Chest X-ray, AP view. Patient: 63 years old, sex M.
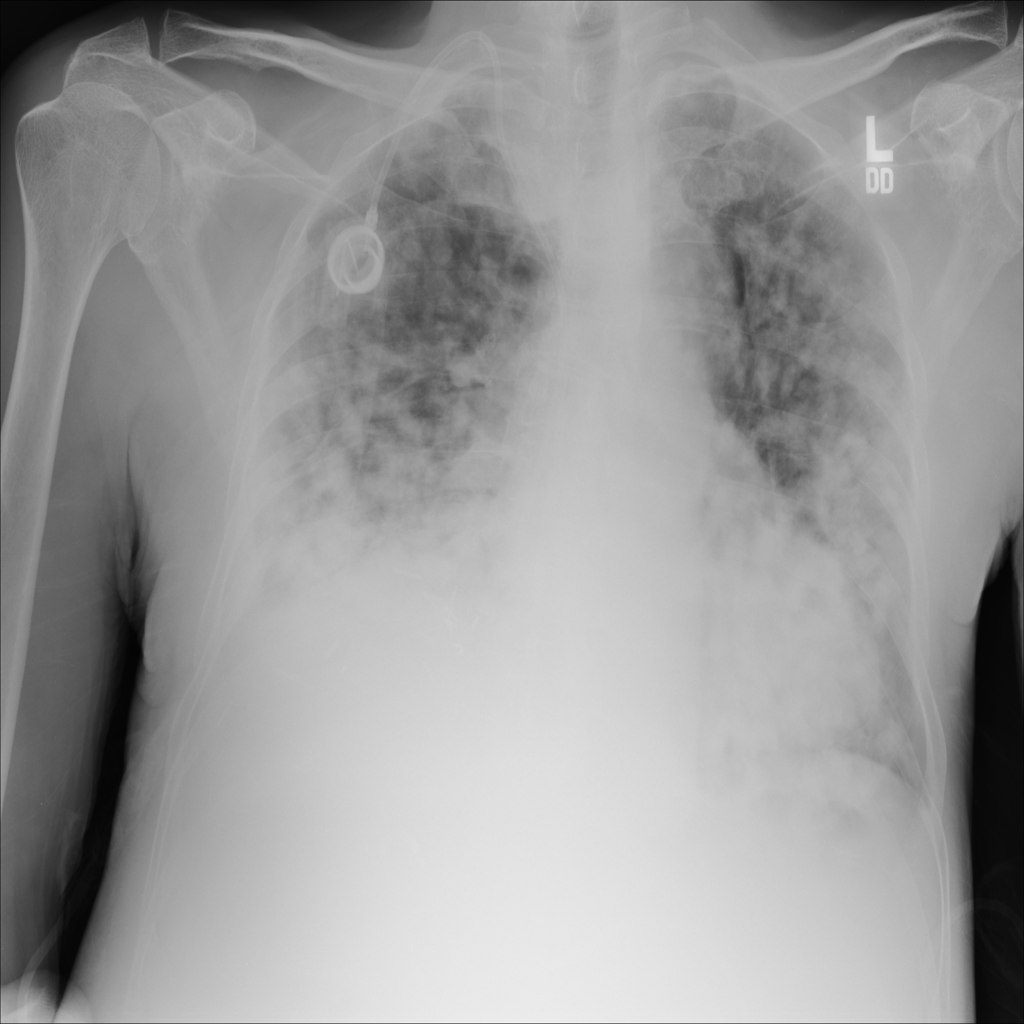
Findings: No Finding